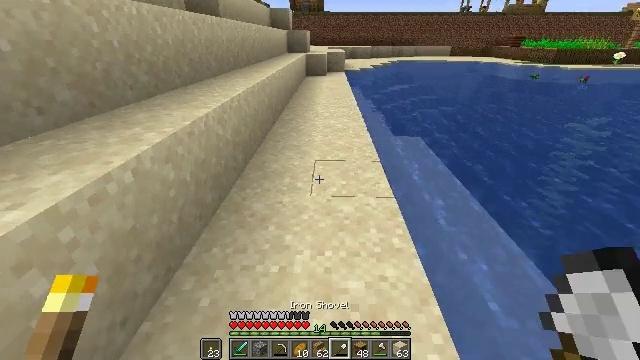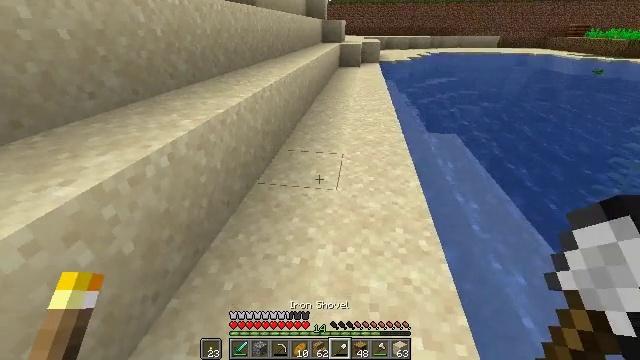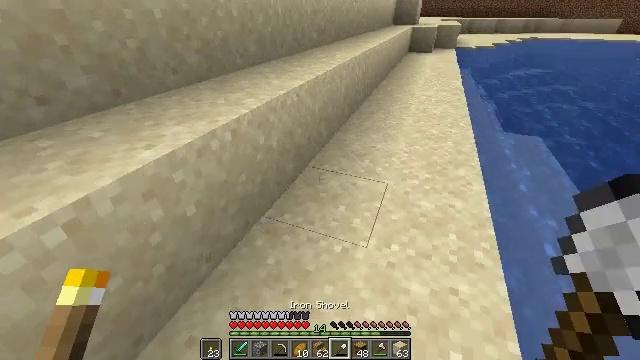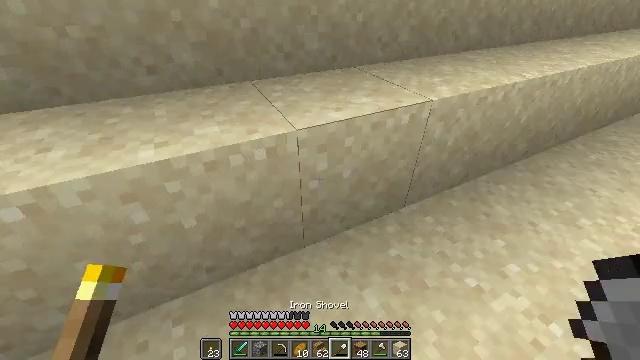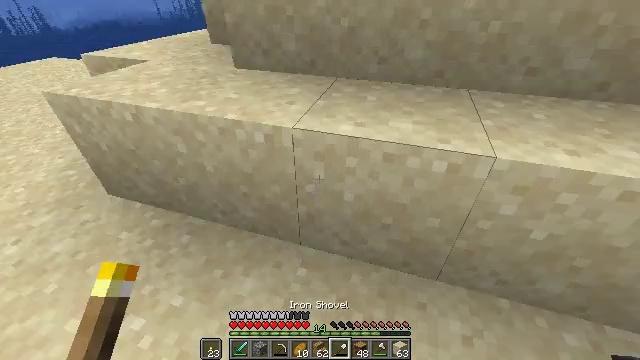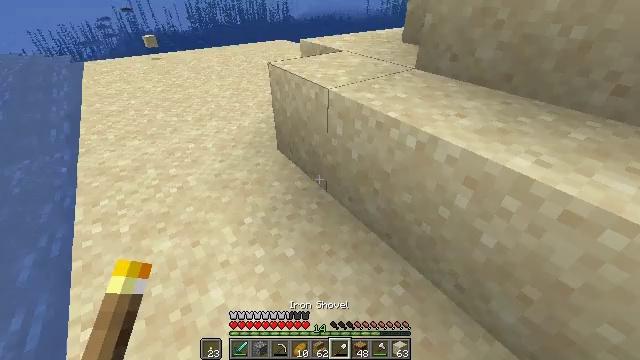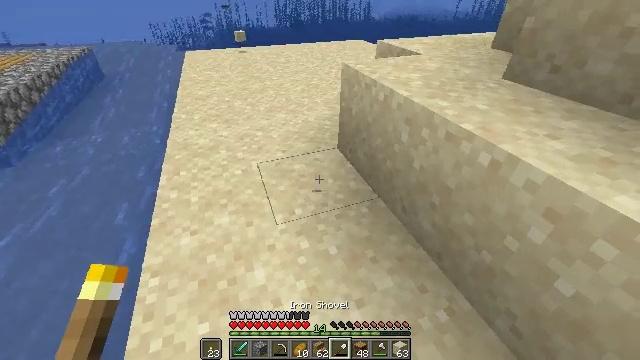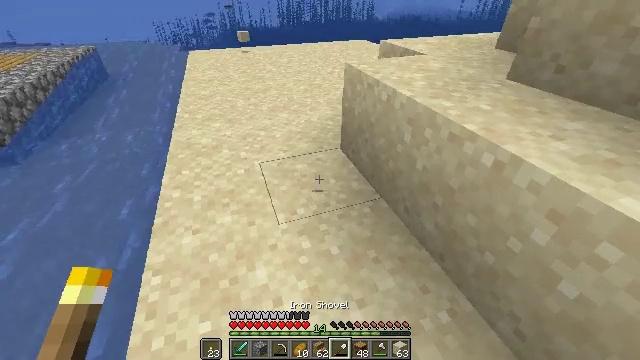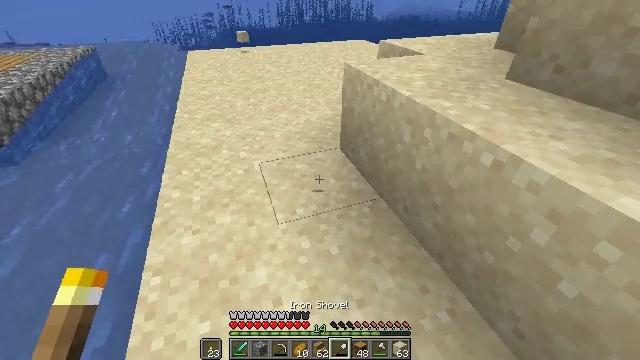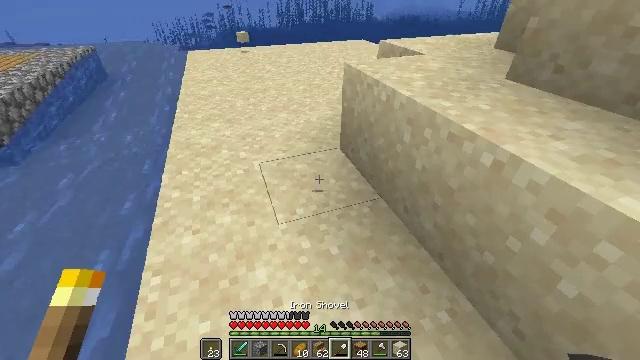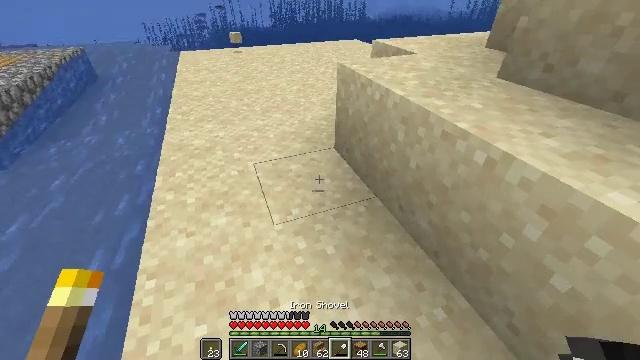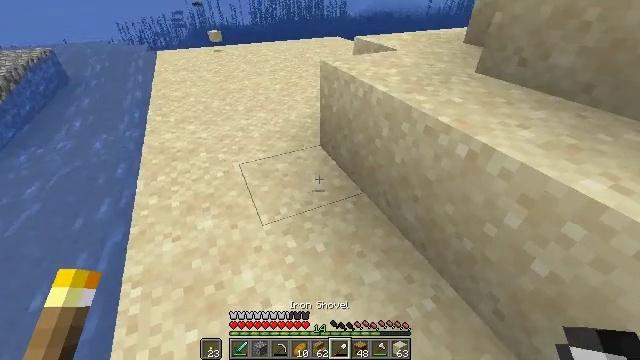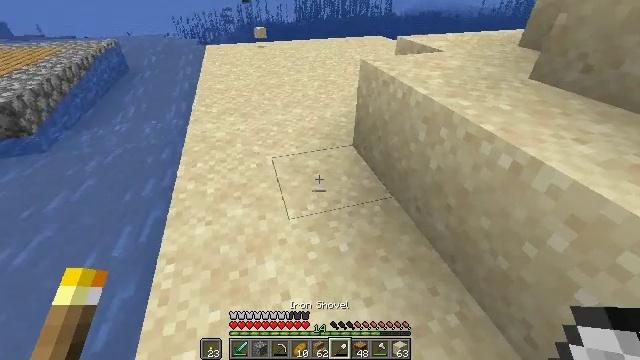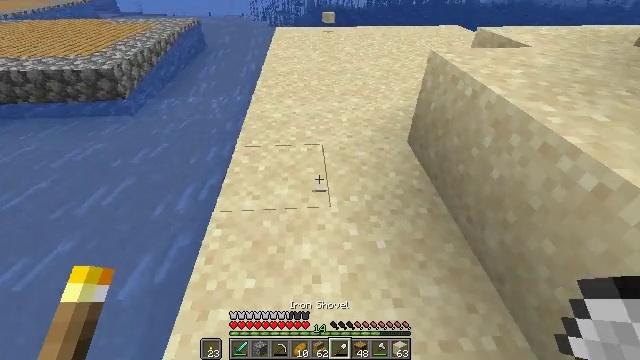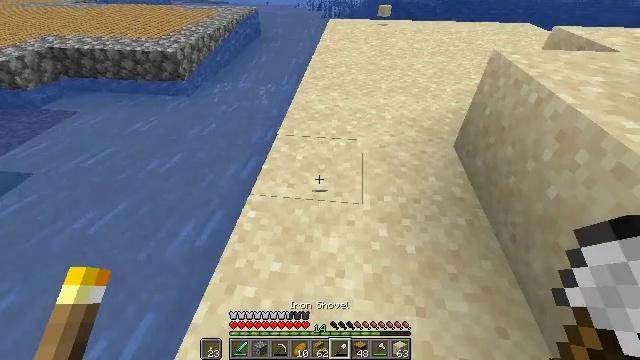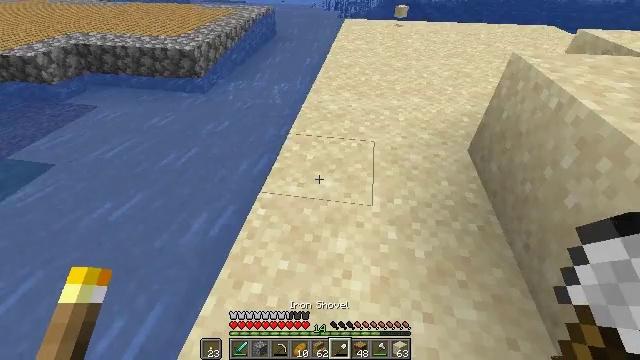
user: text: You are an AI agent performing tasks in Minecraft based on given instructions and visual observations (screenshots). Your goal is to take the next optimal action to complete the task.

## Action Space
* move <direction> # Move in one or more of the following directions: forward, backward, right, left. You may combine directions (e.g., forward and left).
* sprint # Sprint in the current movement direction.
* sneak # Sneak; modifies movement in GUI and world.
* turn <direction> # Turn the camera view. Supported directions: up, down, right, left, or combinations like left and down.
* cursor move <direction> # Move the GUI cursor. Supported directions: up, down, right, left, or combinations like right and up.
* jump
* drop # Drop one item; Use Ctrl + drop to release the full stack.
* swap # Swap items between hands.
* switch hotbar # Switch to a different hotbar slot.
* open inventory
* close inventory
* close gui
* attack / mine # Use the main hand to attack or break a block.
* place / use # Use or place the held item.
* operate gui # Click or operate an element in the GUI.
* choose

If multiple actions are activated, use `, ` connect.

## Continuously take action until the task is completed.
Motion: motion action
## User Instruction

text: Gather sand from the desert.
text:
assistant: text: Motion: turn left and down
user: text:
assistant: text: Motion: turn left and down
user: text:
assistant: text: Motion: turn left and down
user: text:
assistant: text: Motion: turn left
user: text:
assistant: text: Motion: turn left
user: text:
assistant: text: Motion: turn left
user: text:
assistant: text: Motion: no_op
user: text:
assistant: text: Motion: no_op
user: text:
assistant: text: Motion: no_op
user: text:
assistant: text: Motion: turn right
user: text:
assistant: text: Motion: turn right
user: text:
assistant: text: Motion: turn left
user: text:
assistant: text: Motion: turn left and down
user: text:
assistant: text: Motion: turn left and down
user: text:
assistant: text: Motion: turn left
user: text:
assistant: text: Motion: no_op
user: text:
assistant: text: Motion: turn right and up
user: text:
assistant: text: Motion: move forward
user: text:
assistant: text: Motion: move forward
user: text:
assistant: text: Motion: move forward
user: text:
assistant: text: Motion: move forward
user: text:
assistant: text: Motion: move forward and move left, turn right
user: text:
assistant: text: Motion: move forward and move left, turn right
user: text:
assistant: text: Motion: move forward and move left, turn right
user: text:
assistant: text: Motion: move forward and move left, turn right
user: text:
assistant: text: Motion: move forward and move left, turn right
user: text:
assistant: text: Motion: move forward, turn right
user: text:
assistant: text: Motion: move forward, turn right
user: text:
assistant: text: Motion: no_op
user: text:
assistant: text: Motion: no_op